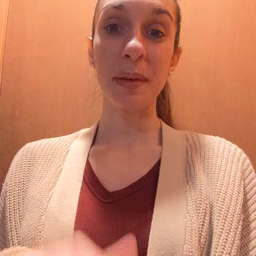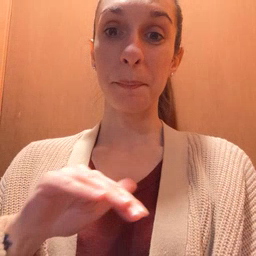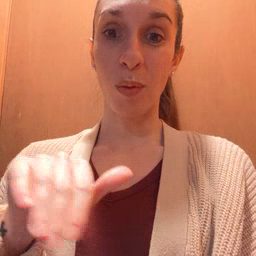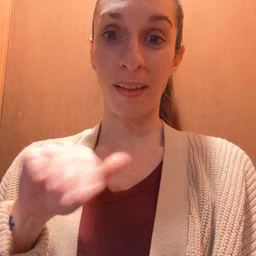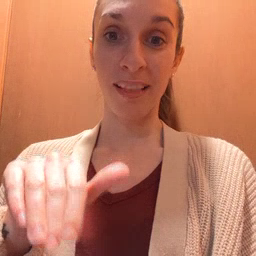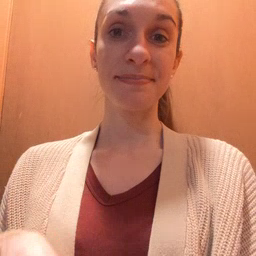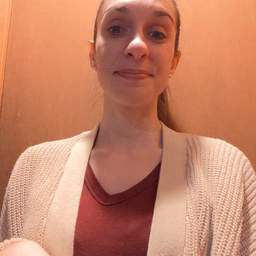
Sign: pool